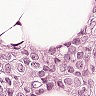
Metastatic tissue present: yes